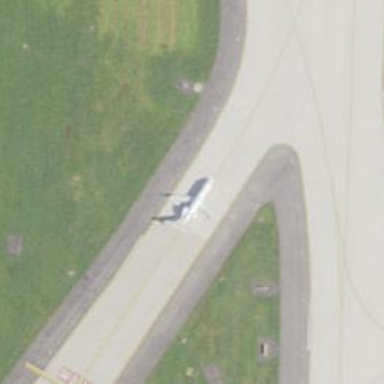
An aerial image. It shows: Image of taxiway at airport.